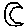
Label: moon